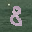
Label: 8